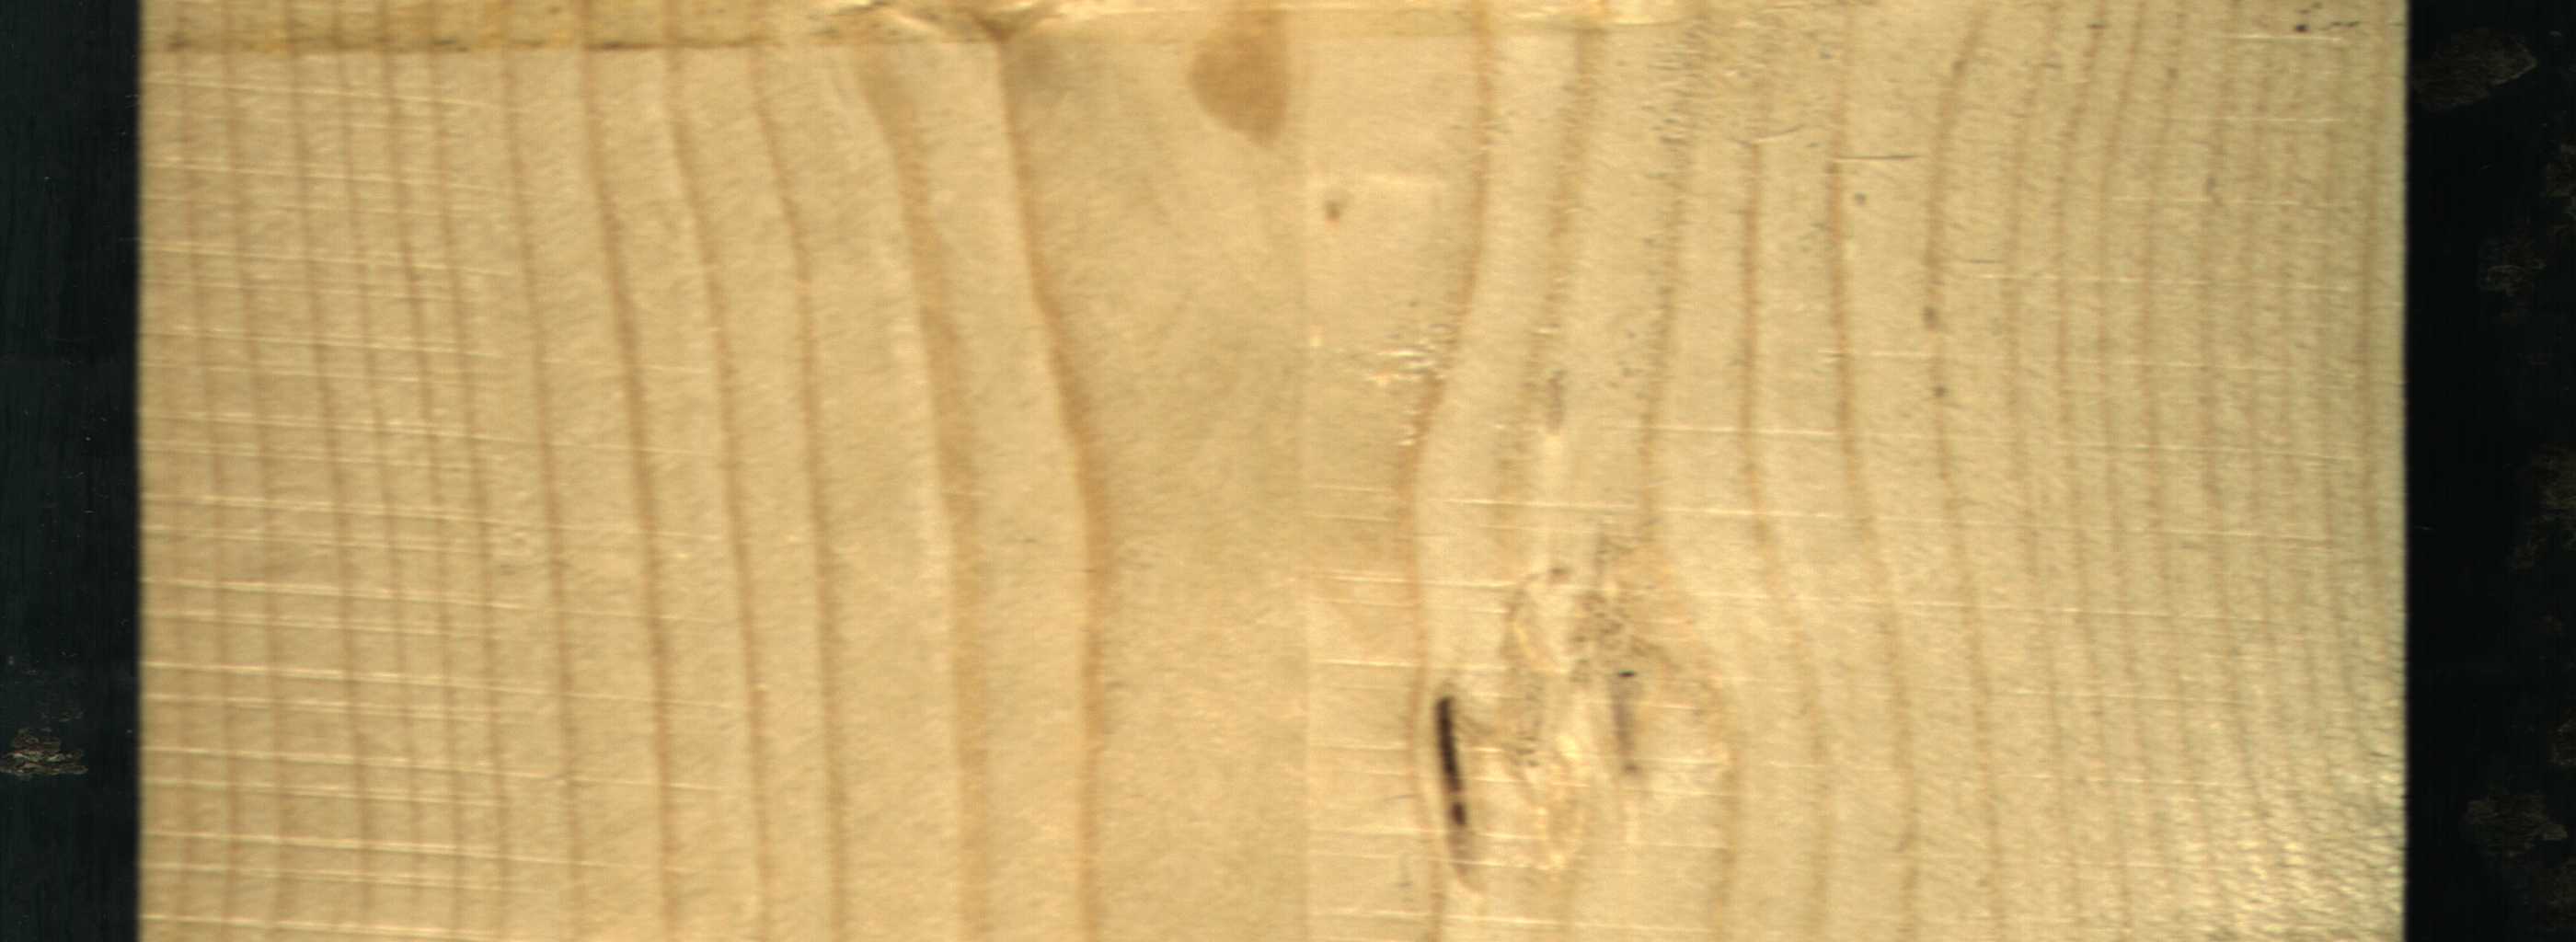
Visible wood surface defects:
resin